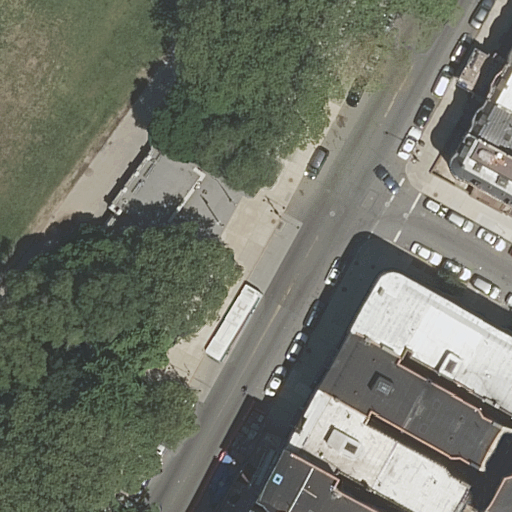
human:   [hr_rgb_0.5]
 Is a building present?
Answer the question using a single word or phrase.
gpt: yes

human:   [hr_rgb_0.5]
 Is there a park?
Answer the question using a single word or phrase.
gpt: yes

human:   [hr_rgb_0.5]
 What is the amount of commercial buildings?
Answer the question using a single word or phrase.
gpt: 0

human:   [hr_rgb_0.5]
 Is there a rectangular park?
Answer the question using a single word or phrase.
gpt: yes

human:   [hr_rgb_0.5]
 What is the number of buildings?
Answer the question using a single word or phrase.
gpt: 9

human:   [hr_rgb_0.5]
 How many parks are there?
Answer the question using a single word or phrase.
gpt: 1

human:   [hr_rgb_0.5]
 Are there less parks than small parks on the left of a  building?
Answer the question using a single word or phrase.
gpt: no

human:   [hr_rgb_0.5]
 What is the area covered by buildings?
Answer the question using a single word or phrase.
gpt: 2114m2

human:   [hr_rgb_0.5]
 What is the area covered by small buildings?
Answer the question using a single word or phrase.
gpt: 163m2

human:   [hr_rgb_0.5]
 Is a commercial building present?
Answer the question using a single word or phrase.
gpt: no

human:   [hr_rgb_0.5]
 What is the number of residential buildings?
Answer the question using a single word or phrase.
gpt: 9

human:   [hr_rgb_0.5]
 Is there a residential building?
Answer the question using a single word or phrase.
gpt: yes

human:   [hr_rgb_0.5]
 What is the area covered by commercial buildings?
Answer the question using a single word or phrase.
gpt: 0m2

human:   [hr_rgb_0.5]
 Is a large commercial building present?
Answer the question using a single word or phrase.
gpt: no

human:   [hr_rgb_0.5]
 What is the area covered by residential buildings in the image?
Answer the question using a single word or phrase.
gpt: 2114m2

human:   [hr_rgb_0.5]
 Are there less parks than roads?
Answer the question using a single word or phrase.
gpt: yes

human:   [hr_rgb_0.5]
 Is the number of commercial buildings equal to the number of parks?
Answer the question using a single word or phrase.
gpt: no

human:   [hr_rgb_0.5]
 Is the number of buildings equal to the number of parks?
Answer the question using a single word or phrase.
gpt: no

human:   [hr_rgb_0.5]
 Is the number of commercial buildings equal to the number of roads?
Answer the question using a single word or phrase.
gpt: no

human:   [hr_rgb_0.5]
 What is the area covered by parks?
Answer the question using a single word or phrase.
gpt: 10636m2

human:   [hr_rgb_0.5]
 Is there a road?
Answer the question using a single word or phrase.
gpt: yes

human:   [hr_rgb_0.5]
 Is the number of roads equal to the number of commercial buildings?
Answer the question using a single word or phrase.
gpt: no

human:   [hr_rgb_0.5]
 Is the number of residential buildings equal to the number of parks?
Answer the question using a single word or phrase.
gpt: no

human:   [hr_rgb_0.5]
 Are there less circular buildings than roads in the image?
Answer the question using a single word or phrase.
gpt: yes

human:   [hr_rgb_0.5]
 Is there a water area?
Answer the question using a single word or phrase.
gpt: no

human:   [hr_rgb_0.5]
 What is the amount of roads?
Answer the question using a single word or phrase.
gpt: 3

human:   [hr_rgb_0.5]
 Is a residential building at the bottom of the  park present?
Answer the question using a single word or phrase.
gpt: yes

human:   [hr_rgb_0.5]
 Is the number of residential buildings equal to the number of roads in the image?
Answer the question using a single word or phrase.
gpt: no

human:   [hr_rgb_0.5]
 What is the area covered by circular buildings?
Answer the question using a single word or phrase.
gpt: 0m2

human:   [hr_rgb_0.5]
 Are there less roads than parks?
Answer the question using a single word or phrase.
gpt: no

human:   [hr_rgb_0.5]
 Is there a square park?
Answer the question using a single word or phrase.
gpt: no

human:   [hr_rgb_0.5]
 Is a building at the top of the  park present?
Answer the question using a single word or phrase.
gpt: no

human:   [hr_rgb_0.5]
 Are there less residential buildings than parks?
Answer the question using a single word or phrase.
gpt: no

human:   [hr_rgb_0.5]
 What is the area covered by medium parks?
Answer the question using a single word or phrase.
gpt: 0m2

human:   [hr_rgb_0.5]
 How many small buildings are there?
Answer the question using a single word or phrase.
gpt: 4

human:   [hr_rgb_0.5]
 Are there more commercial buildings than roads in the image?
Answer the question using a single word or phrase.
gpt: no

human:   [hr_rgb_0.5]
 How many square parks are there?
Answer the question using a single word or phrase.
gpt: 0

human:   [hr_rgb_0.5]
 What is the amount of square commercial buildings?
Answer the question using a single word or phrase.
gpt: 0

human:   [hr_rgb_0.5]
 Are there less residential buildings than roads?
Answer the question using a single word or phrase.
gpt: no

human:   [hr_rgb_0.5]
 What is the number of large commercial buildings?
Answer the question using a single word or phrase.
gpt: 0

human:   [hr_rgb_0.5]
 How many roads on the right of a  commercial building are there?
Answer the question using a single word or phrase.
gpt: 0

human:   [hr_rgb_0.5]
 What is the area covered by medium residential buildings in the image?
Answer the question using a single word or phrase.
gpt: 828m2

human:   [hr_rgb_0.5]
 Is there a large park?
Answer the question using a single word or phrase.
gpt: yes

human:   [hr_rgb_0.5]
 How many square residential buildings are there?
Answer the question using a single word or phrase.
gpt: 0

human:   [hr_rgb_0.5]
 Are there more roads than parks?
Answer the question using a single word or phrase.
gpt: yes

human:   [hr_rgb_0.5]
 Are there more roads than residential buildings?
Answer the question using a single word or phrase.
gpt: no

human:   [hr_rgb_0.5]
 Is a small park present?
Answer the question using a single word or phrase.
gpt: no

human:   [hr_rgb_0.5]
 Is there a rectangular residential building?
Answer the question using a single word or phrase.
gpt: yes

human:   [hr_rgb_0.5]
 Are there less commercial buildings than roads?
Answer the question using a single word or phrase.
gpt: yes

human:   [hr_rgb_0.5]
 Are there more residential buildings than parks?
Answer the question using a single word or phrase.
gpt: yes

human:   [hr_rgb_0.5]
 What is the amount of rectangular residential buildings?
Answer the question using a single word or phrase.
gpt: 6

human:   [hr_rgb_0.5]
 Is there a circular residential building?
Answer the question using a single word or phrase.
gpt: no

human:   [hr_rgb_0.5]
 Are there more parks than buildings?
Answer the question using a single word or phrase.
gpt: no

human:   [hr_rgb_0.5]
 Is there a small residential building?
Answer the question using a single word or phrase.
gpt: yes

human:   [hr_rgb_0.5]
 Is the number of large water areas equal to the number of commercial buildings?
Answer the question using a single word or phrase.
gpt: yes

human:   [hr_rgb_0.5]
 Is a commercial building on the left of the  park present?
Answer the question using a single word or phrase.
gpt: no

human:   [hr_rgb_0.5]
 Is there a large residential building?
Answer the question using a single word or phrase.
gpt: yes

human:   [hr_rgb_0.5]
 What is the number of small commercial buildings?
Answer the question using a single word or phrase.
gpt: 0

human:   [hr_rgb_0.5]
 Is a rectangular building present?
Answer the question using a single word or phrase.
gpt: yes

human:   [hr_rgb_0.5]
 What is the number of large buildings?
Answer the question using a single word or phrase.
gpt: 1

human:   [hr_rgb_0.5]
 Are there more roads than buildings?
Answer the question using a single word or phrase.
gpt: no

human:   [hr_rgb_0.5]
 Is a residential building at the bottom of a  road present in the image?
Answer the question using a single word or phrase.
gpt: yes

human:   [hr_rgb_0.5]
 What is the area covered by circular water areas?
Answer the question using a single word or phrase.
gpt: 0m2

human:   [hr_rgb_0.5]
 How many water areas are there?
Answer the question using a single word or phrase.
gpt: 0